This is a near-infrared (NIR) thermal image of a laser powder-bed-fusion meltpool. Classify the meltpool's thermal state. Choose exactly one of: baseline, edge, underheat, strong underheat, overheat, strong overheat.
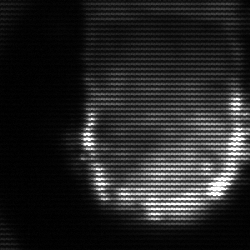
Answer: baseline